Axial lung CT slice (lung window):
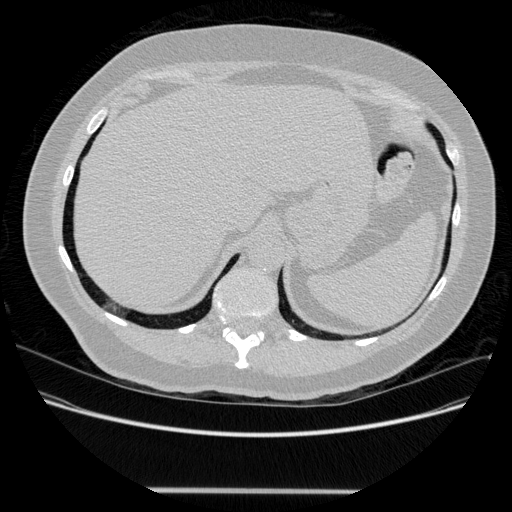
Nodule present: no